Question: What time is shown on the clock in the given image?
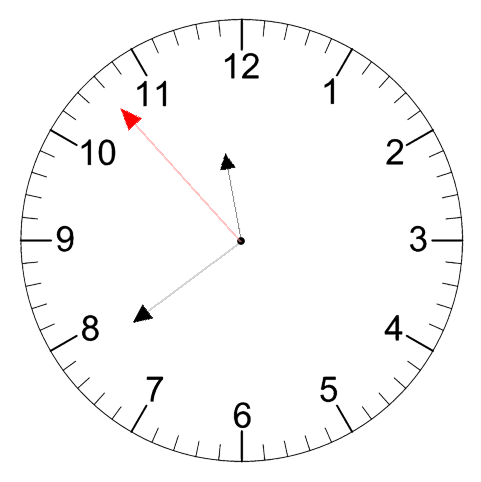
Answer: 11:38:53